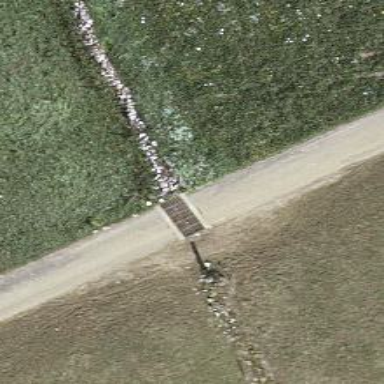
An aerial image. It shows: Cattle grid.